Question: I would like to use some ajax in a project but I can't seem to get it working, just to try it out I have made a button in one of my views with which I want to hide (slideUp) the whole body
I have tried this code inside my view:
'''
<script src="@Url.Content("http://code.jquery.com/jquery-latest.js")></script>
<script type="text/javascript" >$("button#hideAll").click(function ()
{
if ($("body").is(":hidden")) {
$("body").show("slow");
} else {
$("body").slideUp();
}
});{
</script>
'''

ps: if you have any other remarks on the layout etc, I'd be glad to hear them too.
EDIT:
This is some more of the html code btw:
'''
<p id="uitlegToonStudenten">Hieronder ziet u 2 lijsten van studenten. U kan een of meerdere studenten selecteren om hen naar de andere lijst van studenten te verplaatsen.</p>
<hr>
<button id="hideAll">hide All!</button>
'''
EDIT:
update on code (still doesn't work:)
'''
<button id="hideAll">hide All!</button>
<div id="bodyFake">
<p id="uitlegToonStudenten">Hieronder ziet u 2 lijsten van studenten. U kan een of meerdere studenten selecteren om hen naar de andere lijst van studenten te verplaatsen.</p>
<hr>
<script src="@Url.Content("~/Scripts/jquery.validate.min.js")" type="text/javascript"></script>
<script src="@Url.Content("~/Scripts/jquery.validate.unobtrusive.min.js")" type="text/javascript"></script>
<script src="@Url.Content("http://code.jquery.com/jquery-latest.js") type="text/javascript"></script>
<script type="text/javascript" >
$(function () {
$("button#hideAll").click(function () {
if ($("div#bodyFake").is(":hidden")) {
$("div#bodyFake").slideDown();
} else {
$("div#bodyFake").slideUp();
}
});
});
</script>
'''
As you can see I've put the everyting in a 'fake' body div and put the button above (there is more code and I close the div at the end)
this was the 'big mistake':
'''
<script src="http://code.jquery.com/jquery-1.6.2.js" type="text/javascript"></script>
'''
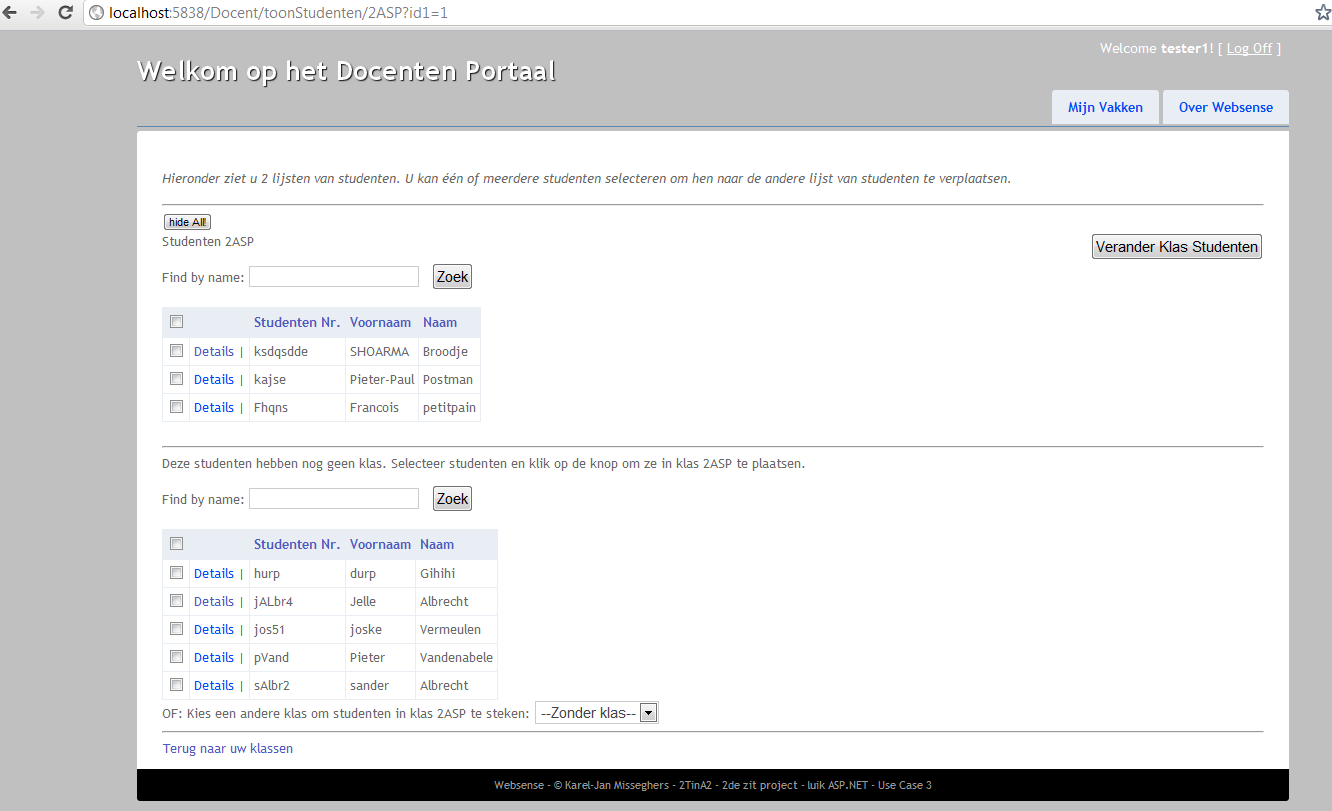
Answer: Wrap your code in '$(function(){..}' that way it will ensure that the element is available before it tries to access it. Also to show the element you can use 'slideDown' which is the opposite of 'slideUp'. There is an extra opening brace in your code remove it. You can try this.
Working <URL>
'''
$(function () {
$("#hideAll").click(function () {
if ($("div#bodyFake").is(":hidden")) {
$("div#bodyFake").slideDown();
} else {
$("div#bodyFake").slideUp();
}
});
});
'''